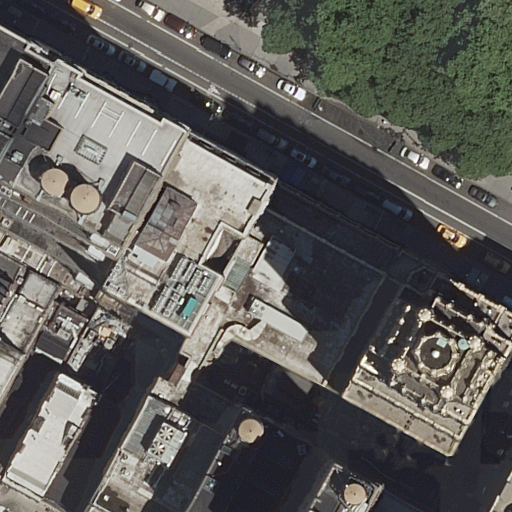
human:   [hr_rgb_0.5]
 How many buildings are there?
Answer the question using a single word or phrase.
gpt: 14

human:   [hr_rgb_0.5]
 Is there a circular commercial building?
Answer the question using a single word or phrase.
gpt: no

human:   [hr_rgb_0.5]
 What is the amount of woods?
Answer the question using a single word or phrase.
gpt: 1

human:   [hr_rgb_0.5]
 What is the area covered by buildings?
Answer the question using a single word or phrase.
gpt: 6773m2

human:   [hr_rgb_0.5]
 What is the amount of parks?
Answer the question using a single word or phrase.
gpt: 1

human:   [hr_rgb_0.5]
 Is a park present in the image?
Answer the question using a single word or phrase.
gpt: yes

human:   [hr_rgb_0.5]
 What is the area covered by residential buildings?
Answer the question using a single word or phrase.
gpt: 6773m2

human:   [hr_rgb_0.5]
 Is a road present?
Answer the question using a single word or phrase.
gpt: yes

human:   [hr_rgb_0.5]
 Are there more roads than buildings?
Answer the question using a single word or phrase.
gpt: no

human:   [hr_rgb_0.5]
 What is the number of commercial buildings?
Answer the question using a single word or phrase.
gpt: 0

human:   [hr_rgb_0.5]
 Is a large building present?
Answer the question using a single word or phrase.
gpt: yes

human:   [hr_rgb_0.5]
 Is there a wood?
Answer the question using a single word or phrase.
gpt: yes

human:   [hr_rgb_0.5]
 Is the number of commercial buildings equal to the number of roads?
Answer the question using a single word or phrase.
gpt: no

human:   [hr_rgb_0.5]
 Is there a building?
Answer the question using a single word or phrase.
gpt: yes

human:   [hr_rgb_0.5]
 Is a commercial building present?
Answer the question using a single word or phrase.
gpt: no

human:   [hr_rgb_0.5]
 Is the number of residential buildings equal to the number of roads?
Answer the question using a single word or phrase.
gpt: no

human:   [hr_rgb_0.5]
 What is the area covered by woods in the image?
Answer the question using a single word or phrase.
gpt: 688m2

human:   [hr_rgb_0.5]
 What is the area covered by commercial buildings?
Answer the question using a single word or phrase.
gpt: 0m2

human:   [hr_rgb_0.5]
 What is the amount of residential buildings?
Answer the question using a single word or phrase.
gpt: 14

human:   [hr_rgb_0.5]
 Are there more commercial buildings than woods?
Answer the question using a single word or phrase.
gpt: no

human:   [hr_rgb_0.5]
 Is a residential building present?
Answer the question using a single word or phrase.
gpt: yes

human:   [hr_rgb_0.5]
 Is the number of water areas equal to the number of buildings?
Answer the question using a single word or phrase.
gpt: no

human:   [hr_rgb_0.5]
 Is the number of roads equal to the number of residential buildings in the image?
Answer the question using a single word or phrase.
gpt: no

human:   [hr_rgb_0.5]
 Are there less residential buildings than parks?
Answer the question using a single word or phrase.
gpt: no

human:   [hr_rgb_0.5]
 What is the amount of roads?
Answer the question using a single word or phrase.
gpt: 3

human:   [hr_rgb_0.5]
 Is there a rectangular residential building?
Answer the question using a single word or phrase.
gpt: yes

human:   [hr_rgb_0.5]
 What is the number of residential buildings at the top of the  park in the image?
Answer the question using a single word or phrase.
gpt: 0

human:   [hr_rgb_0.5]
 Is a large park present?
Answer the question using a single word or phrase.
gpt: yes

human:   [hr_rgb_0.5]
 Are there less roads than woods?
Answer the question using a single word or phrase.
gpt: no

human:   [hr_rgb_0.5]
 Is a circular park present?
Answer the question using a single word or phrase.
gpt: no

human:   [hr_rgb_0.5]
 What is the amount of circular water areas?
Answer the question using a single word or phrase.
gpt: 0

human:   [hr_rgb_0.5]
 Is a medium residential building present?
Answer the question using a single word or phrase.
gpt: yes

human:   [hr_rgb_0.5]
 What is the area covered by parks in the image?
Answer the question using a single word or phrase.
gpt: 4621m2

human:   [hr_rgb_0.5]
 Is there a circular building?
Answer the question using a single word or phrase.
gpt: no

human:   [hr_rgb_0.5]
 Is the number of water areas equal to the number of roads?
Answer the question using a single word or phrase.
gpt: no

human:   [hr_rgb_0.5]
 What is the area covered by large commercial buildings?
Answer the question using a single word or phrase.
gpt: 0m2

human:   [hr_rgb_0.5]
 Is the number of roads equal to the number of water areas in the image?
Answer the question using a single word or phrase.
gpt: no

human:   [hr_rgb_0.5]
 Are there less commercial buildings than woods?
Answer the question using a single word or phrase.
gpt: yes

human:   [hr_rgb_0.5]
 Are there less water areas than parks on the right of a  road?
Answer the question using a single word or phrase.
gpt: yes

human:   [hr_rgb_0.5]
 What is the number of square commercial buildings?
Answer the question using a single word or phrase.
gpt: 0

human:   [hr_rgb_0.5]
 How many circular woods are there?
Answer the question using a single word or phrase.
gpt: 0

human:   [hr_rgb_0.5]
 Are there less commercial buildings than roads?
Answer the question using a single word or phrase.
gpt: yes

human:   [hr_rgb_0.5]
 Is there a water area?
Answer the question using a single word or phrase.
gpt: no

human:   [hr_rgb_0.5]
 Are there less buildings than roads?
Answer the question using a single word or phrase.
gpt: no

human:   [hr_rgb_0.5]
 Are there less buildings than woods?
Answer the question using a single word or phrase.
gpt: no

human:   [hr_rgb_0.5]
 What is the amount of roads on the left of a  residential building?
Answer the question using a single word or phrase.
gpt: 1

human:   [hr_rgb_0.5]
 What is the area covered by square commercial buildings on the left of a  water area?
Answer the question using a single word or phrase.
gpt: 0m2

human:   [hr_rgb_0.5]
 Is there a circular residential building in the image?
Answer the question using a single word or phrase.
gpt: no

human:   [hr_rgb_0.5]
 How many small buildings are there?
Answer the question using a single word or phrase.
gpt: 3

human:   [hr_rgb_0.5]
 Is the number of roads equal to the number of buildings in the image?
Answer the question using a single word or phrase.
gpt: no

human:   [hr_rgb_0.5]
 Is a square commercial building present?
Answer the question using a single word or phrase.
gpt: no

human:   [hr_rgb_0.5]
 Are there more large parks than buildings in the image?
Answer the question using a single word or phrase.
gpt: no

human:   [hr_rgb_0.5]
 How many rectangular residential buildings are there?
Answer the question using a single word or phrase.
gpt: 9

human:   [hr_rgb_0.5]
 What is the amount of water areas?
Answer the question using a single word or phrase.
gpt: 0

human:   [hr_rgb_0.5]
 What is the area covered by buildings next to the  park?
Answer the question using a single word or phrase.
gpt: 6773m2

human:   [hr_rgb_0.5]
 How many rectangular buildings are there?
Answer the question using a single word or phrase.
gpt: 9

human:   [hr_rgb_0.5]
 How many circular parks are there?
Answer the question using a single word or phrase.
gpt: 0

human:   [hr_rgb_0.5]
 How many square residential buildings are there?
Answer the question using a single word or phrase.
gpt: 0

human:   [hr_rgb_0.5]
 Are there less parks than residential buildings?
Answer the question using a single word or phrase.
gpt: yes

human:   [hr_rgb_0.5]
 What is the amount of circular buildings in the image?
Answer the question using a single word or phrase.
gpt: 0

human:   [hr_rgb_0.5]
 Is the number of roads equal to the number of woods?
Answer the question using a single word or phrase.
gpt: no

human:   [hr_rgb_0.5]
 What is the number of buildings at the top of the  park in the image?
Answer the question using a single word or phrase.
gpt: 0

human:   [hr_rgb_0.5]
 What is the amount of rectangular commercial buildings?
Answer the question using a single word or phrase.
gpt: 0

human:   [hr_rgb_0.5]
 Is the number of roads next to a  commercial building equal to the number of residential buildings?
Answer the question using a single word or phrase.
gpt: no